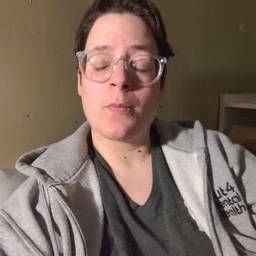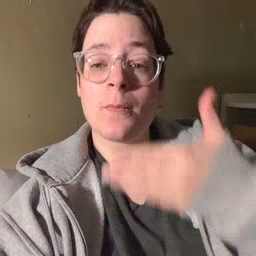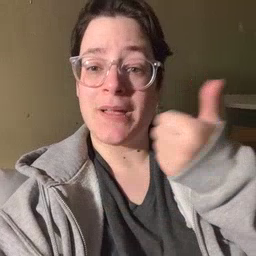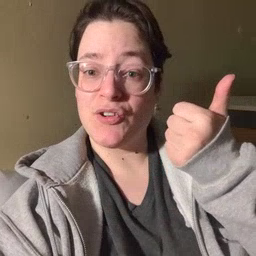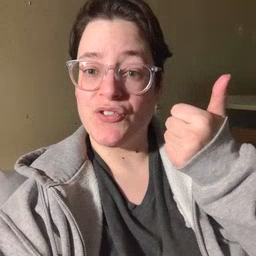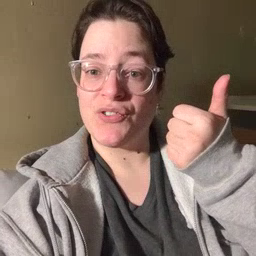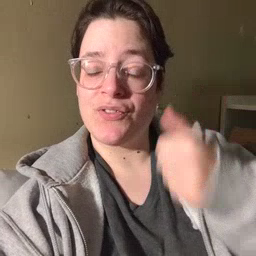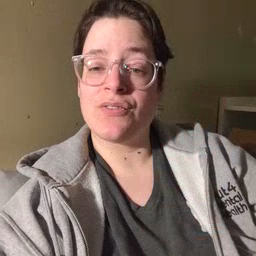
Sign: better